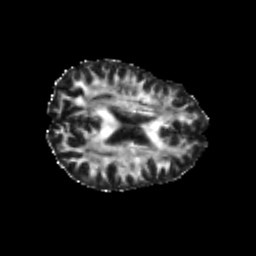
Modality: FA
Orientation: axial
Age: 26
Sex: female
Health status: healthy
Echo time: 0.074 s